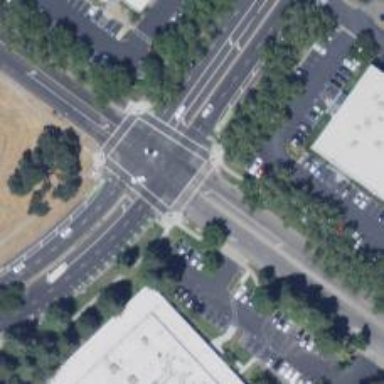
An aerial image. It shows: Solid stop line on the road.